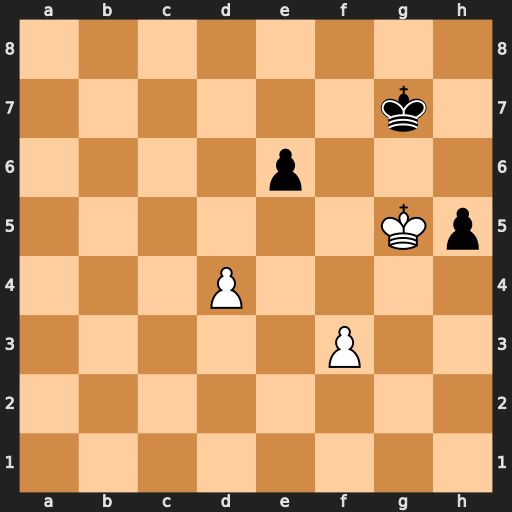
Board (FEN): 8/6k1/4p3/6Kp/3P4/5P2/8/8
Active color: w
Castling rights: -
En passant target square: -
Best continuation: Kxh5 Kf6 Kg4